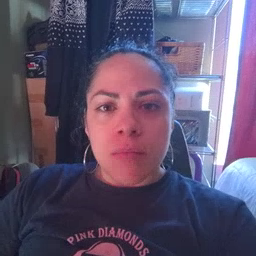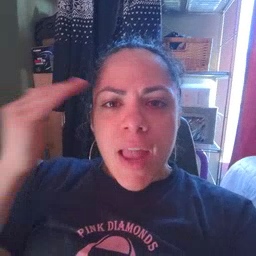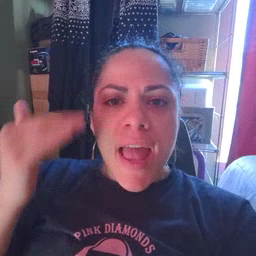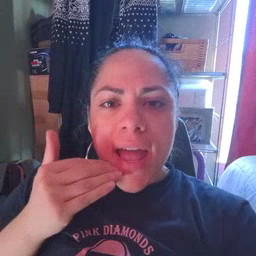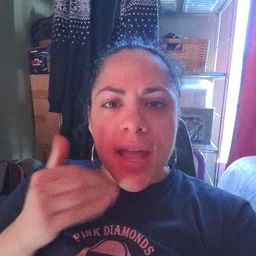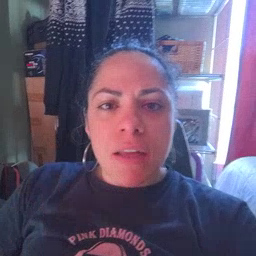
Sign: head